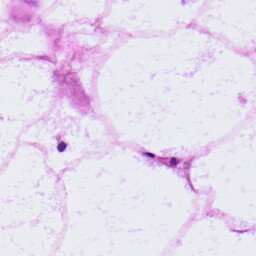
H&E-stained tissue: LymphNode